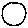
Label: circle